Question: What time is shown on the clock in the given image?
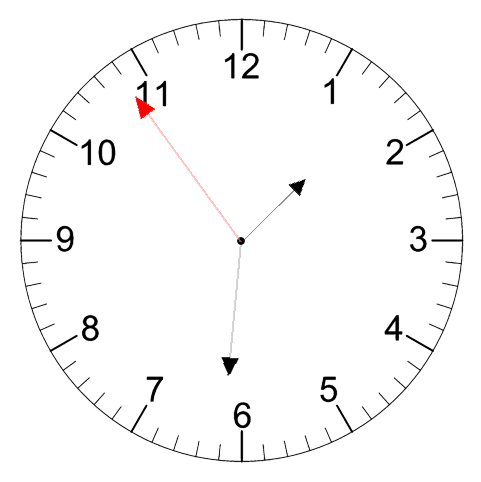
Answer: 01:30:54